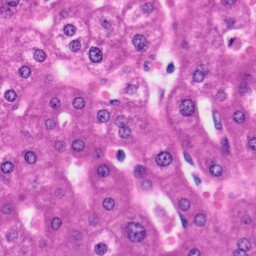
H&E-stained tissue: Liver